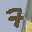
Label: 7